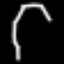
Label: octagon